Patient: sex F, age 58
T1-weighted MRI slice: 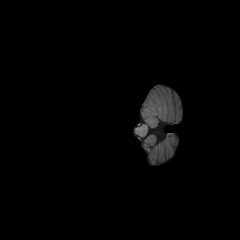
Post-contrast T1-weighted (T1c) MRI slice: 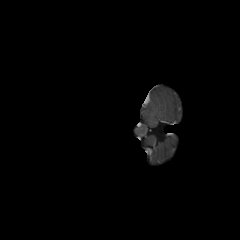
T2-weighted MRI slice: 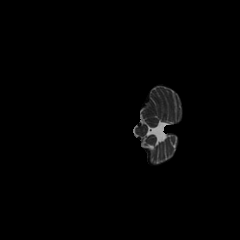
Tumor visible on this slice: no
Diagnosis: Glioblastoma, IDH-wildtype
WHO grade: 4